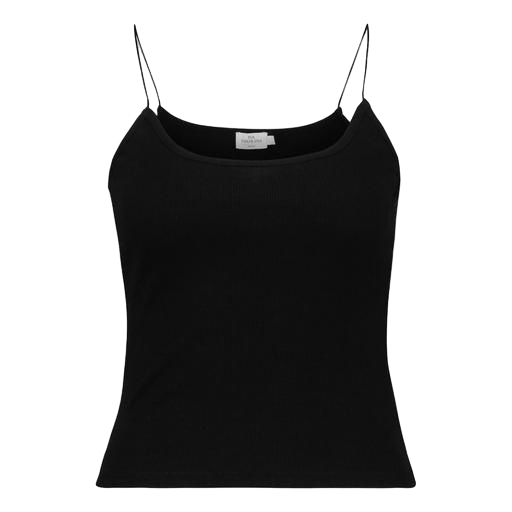
black slim tank, black valencia tank top, black fitted tank top, white background